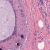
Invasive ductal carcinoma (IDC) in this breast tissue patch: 0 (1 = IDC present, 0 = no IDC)